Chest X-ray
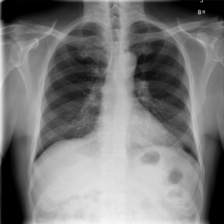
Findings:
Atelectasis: negative
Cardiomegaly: negative
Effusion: negative
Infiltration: negative
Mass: negative
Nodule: negative
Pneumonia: negative
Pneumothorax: negative
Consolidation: negative
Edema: negative
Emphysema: negative
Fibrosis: negative
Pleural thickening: negative
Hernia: negative